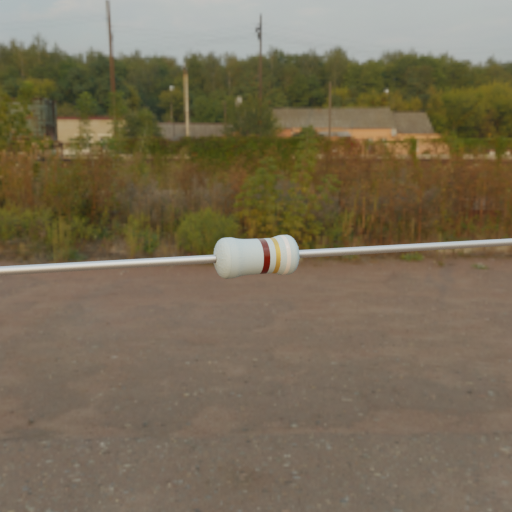
Resistor colour bands (in order): brown, gold, white